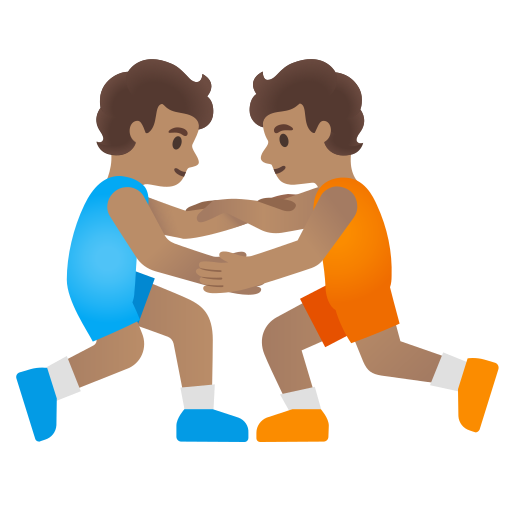
Emoji: 🤼🏽